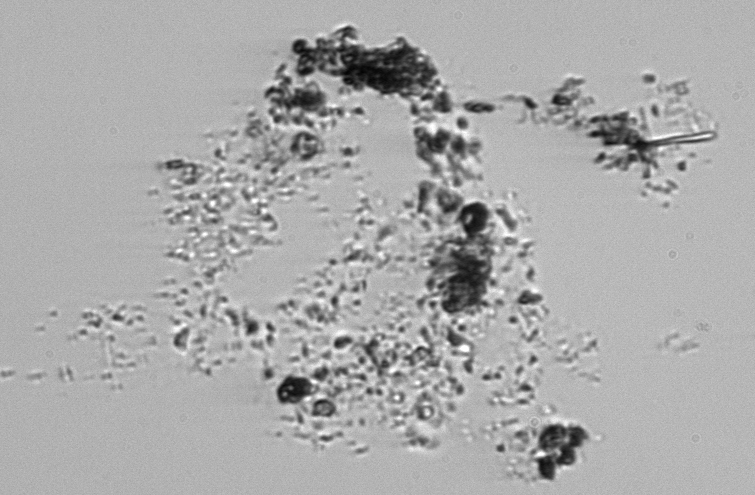
Label: Phaeocystis